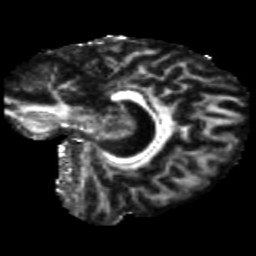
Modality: FA
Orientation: sagittal
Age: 42
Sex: male
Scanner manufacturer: siemens
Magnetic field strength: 3 T
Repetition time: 5.25 s
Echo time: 0.08 s